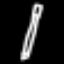
Label: pencil